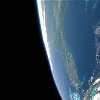
Label: water